Aerial crown-view tile of a tropical tree (Barro Colorado Island, Panama), acquired 20240813:
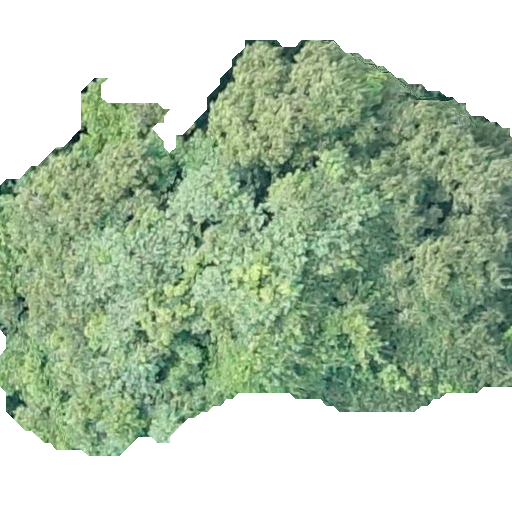
Species: Prioria copaifera
GBIF accepted scientific name: Prioria copaifera
Crown area: 261.507 m²